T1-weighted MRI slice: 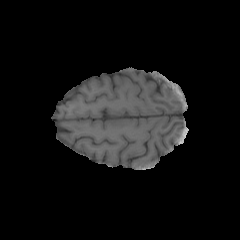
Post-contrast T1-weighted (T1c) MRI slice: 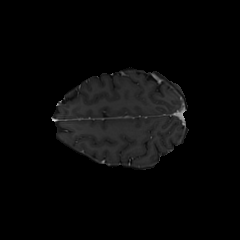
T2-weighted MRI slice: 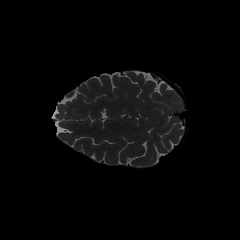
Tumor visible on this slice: no